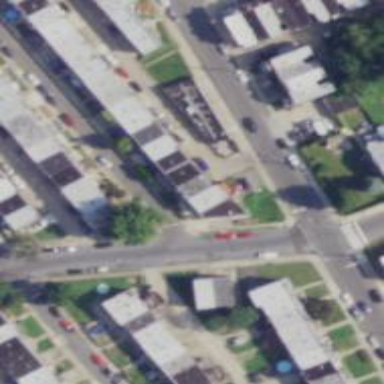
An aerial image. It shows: Alley classified as service road.